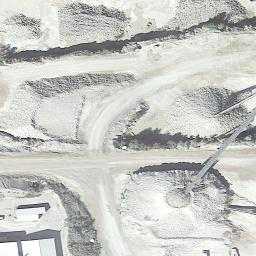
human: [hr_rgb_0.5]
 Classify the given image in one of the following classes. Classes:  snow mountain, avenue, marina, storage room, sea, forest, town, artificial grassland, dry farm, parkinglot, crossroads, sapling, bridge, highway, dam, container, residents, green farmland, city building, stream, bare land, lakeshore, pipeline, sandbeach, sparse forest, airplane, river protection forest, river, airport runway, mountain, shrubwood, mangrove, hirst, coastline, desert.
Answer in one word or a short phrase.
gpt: bare land